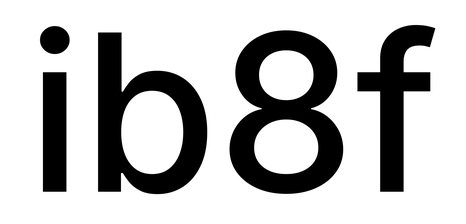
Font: Inter_Medium